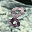
Label: 8